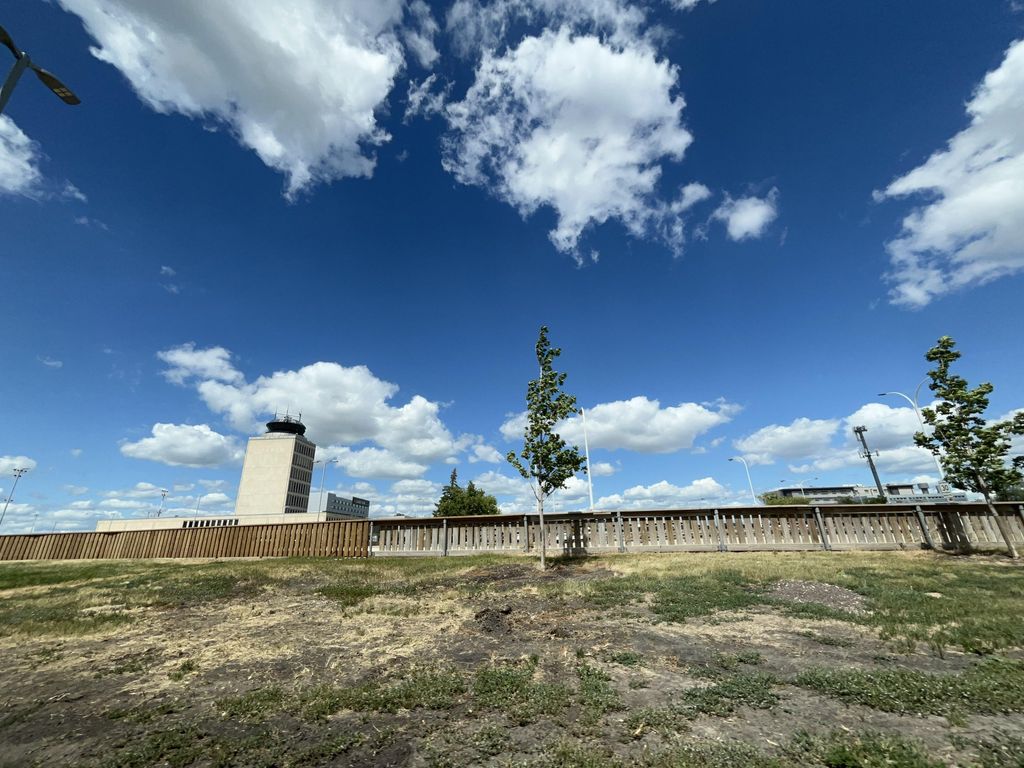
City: winnipeg